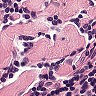
Metastatic tissue present: no